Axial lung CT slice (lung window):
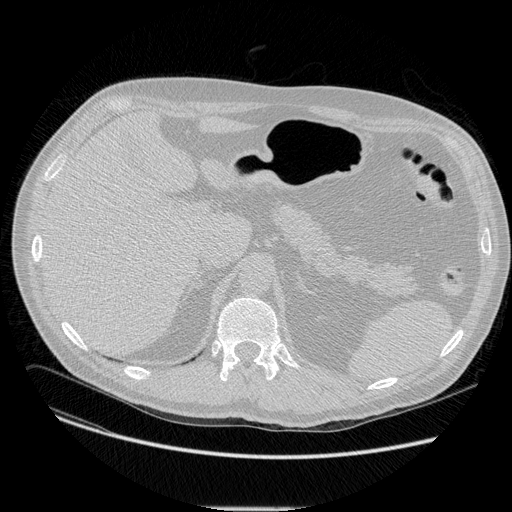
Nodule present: no